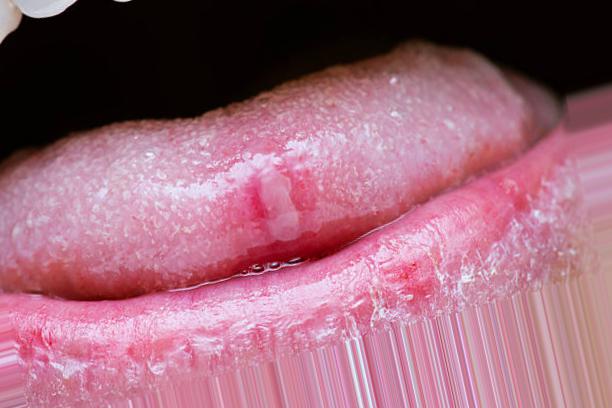
Condition: Mouth Ulcer